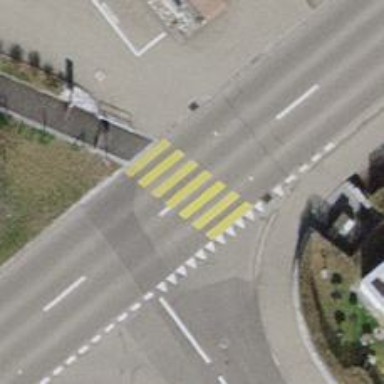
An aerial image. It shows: Marked crossing on the road.